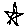
Label: star